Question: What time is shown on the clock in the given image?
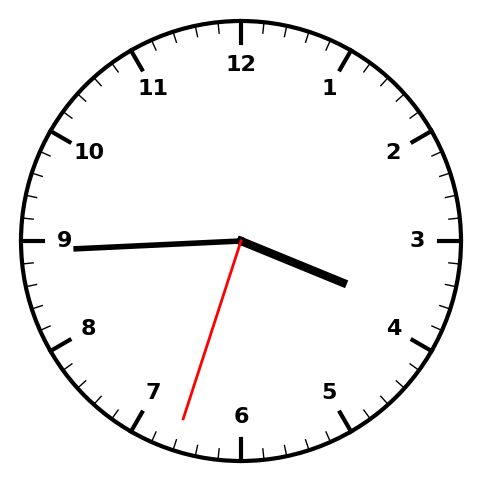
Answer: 03:44:33